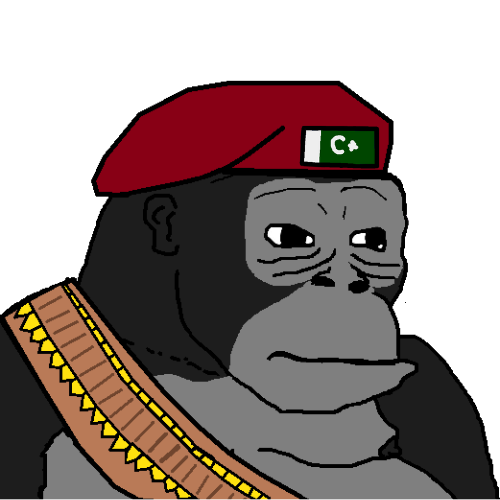
Label: 5_Animal